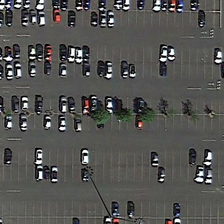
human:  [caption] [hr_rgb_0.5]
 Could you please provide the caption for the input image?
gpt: many cars are parked in a parking lot with many empty parking spaces .

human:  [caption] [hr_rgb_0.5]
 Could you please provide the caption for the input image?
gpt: many cars are parked in a parking lot with many empty parking spaces .

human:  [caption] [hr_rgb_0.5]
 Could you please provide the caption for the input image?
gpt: many cars are parked in a parking lot with many empty parking spaces .

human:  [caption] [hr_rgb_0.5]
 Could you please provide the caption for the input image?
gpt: many cars are parked in a parking lot with many empty parking spaces .

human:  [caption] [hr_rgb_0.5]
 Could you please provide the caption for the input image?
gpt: many cars are parked in a parking lot with many empty parking spaces .